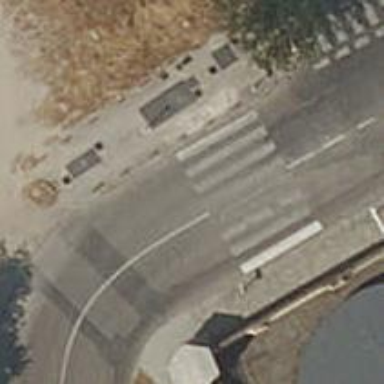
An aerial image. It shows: Uncontrolled zebra crossing on the road.